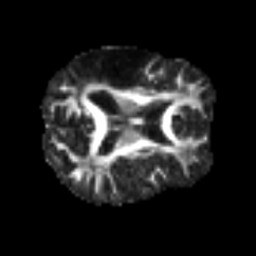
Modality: FA
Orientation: axial
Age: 66
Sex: male
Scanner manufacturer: siemens
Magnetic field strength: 3 T
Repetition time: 5.6 s
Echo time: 0.082 s